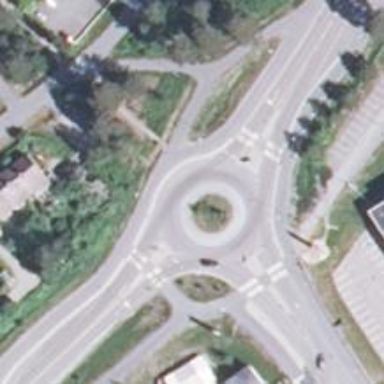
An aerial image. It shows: Secondary road with asphalt surface leading to roundabout junction.